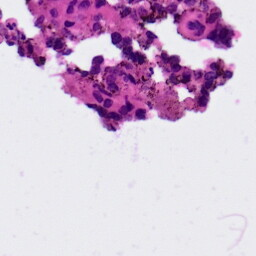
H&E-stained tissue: Ovarian